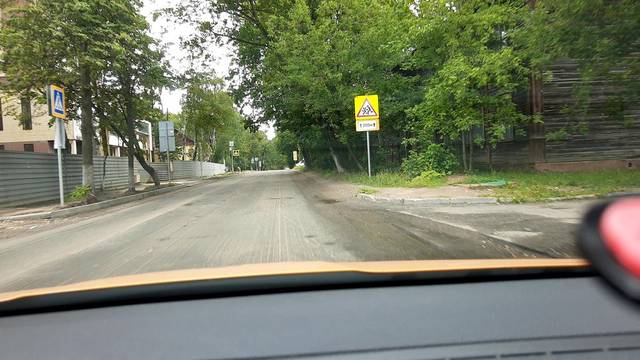
Region: Russia
Coordinates: 55.834, 37.312